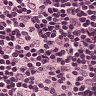
Metastatic tissue present: no